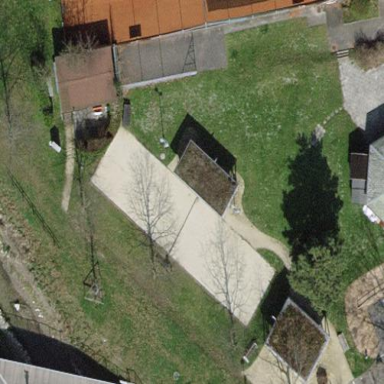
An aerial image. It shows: Picnic shelter located on the roof of building.